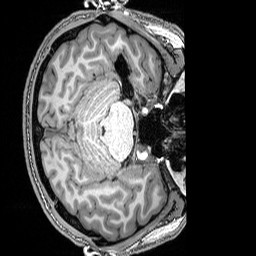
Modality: T1w
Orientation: axial
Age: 24
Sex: male
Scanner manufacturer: siemens
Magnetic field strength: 3 T
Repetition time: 2.5 s
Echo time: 0.00343 s